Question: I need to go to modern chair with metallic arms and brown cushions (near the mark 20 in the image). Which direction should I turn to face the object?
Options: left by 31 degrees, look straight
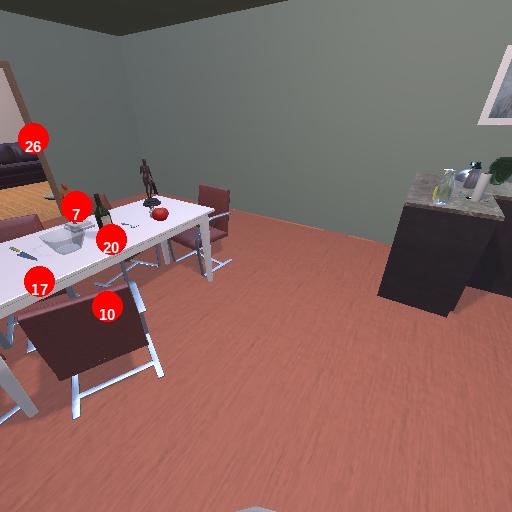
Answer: left by 31 degrees